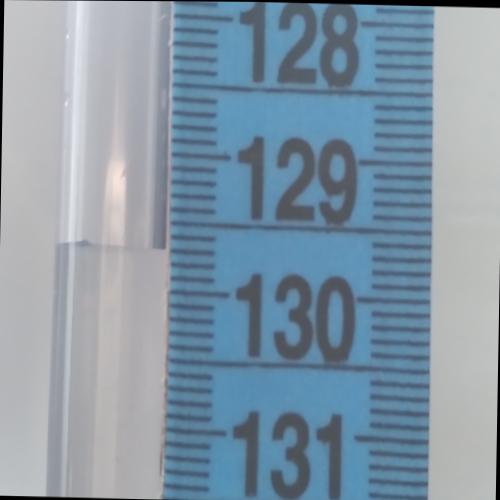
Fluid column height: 129.7 cm